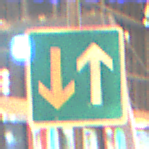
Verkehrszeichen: VorrangVorGegenverkehr
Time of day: NotSpecified
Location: Indoor (Urban)
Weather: NotSpecified
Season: NotSpecified
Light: Artificial